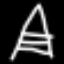
Label: The Eiffel Tower